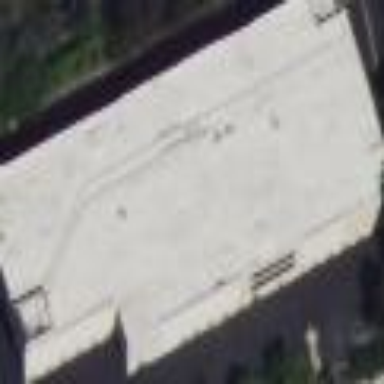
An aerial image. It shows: Industrial building.